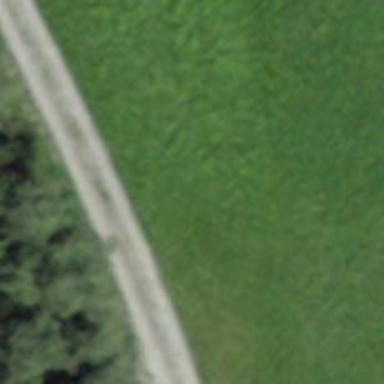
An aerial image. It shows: Gravel track with grade2 quality.